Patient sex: M
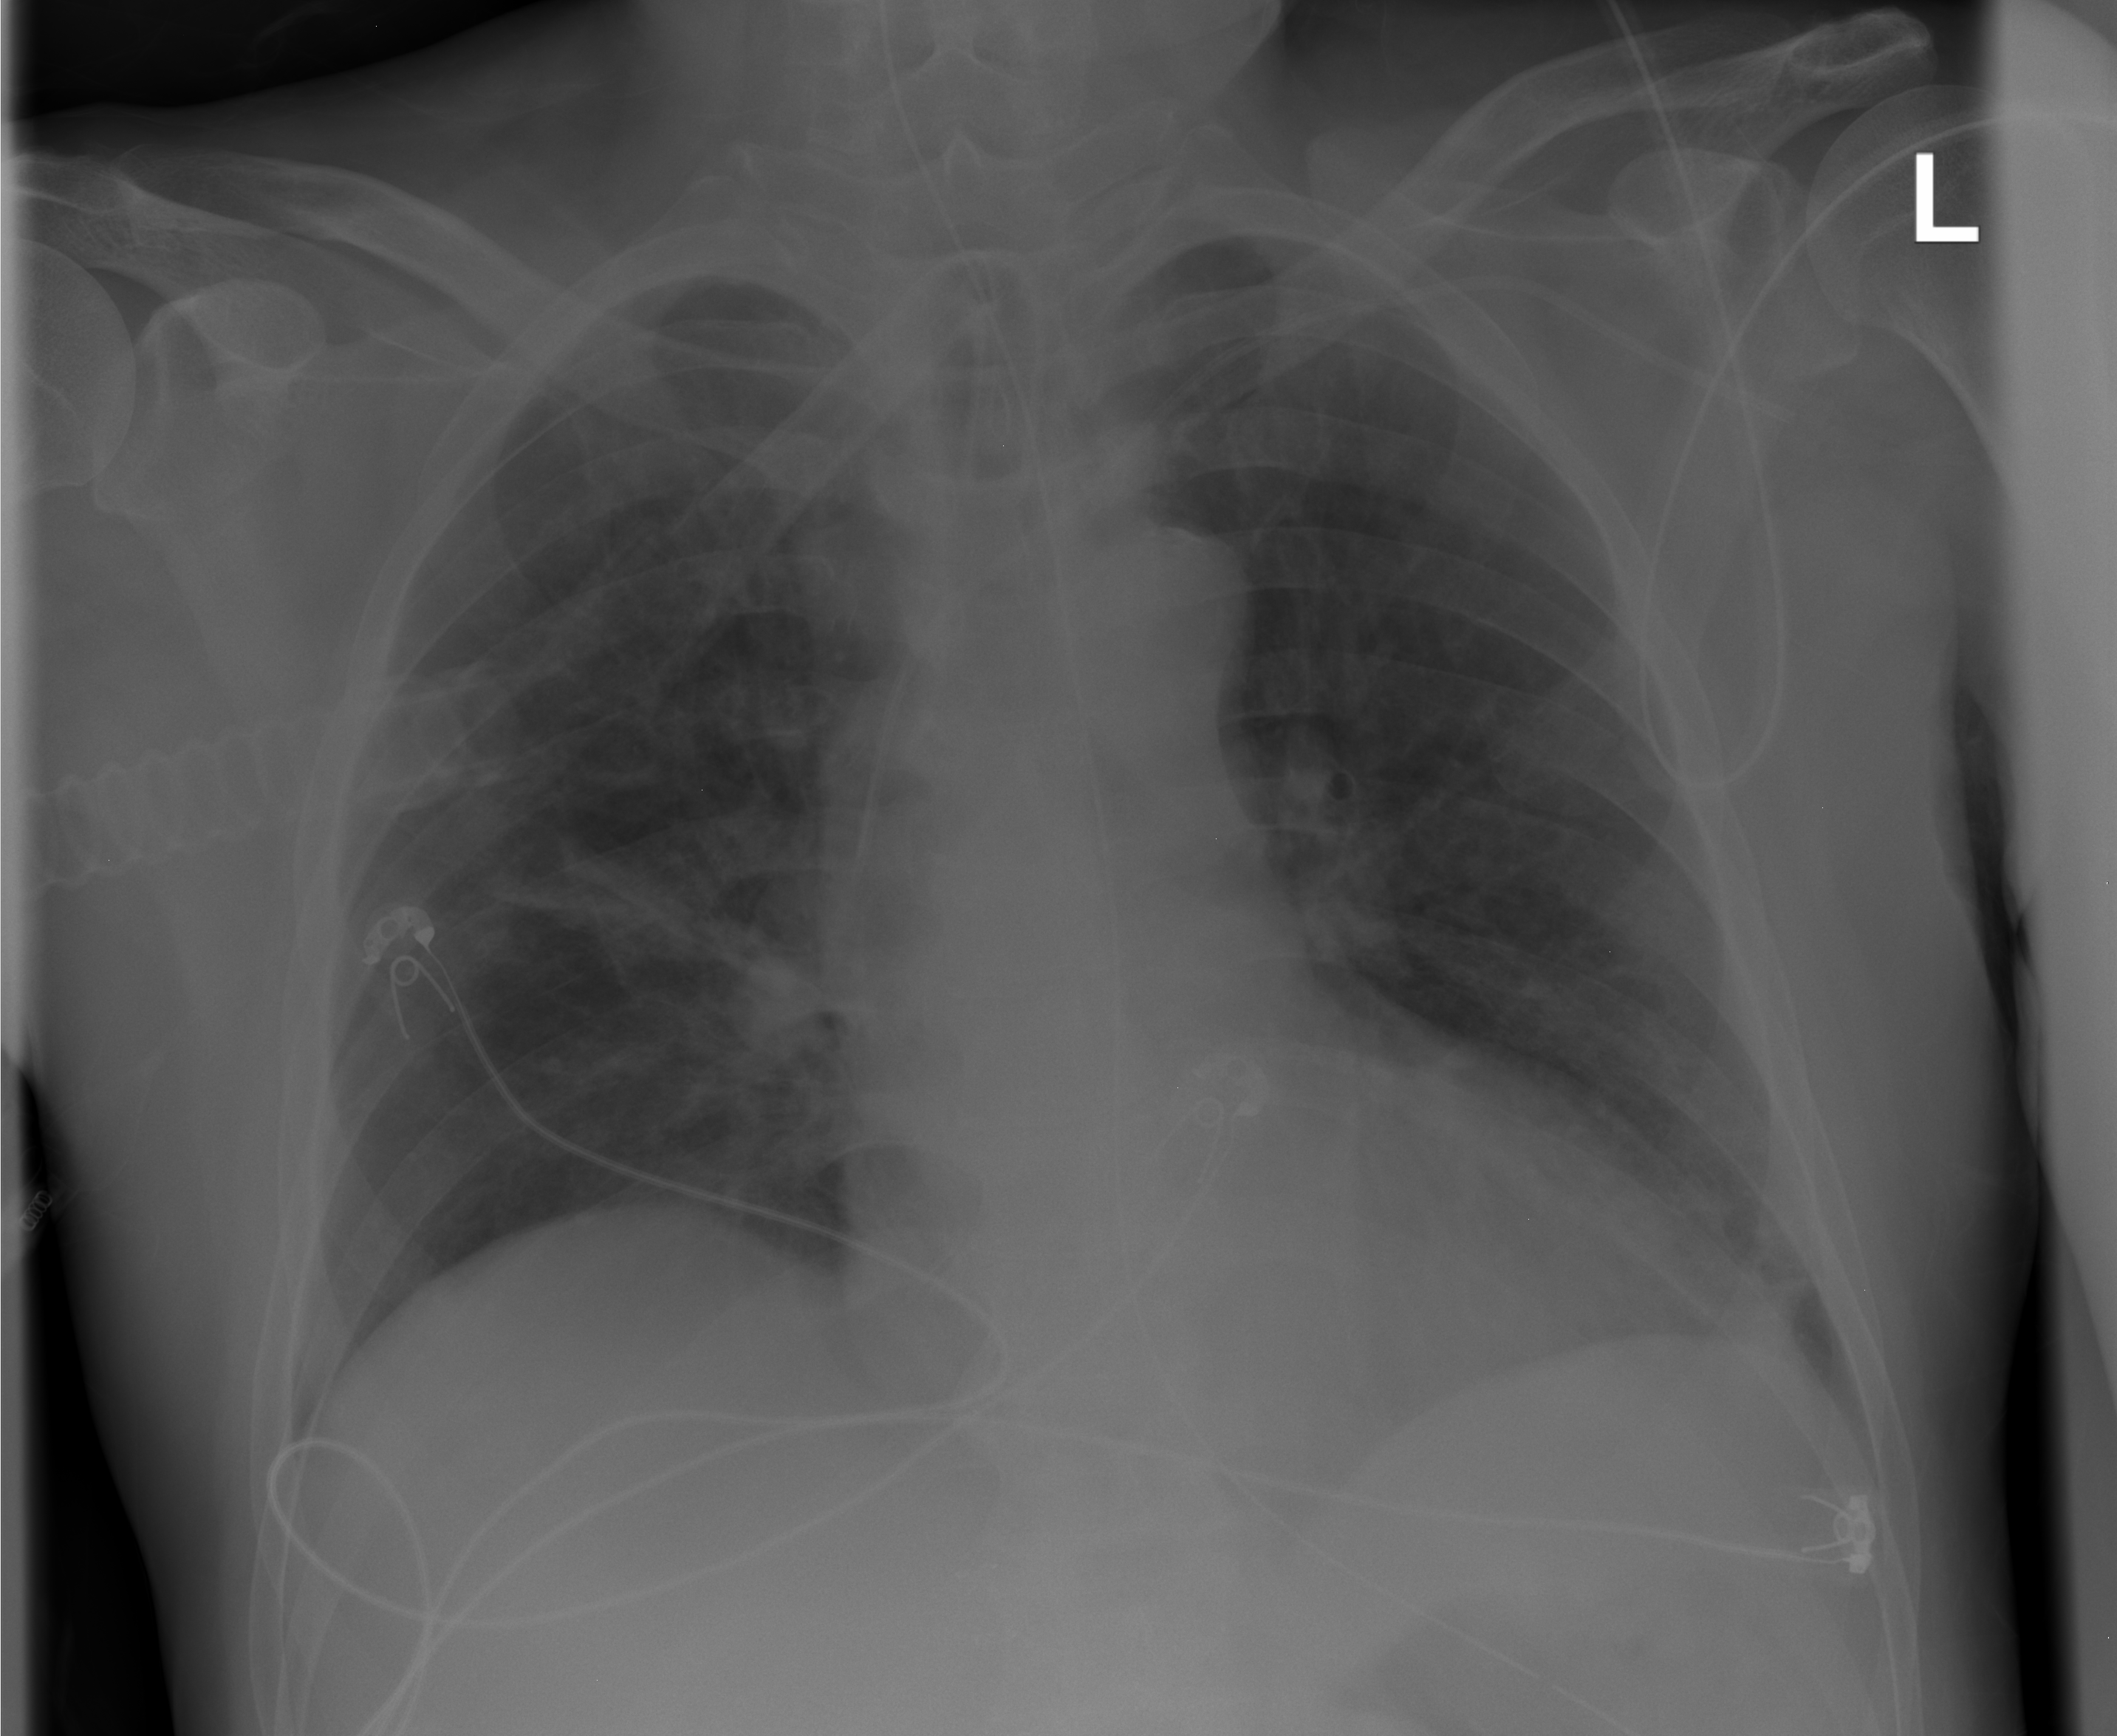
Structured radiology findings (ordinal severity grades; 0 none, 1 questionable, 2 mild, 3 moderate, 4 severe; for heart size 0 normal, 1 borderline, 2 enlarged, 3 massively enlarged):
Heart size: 2
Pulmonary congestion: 1
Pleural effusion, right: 0
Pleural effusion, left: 2
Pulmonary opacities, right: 1
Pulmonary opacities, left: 0
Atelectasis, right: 0
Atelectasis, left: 1